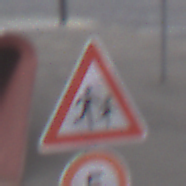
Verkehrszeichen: KinderLinks
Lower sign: Geschwindigkeit5
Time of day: MorningAfternoon
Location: Outdoor (Urban)
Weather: Overcast
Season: NotSpecified
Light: Natural